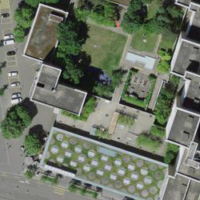
EUNIS habitat code: 54
Species observed at this site:
Corvus corone
Cyanistes caeruleus
Lophophanes cristatus
Columba oenas
Passer domesticus
Fringilla coelebs
Columba livia
Sylvia atricapilla
Carduelis carduelis
Turdus merula